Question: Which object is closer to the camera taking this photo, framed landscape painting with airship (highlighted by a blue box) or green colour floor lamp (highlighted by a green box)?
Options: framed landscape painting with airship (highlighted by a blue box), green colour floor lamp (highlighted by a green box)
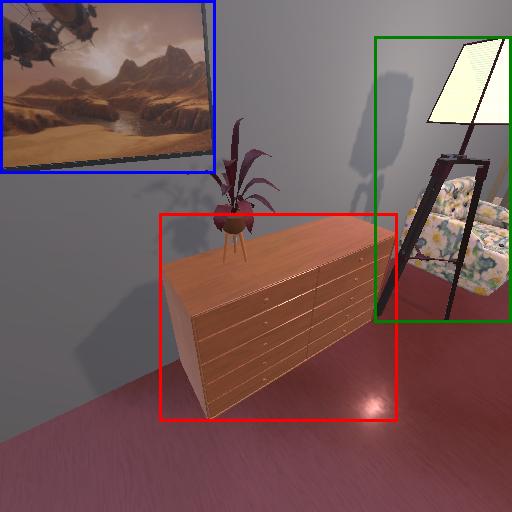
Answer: framed landscape painting with airship (highlighted by a blue box)